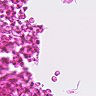
Metastatic tissue present: no